Interaction volume radius: 5 \u00c5
Interaction volume height: 35 \u00c5
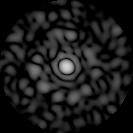
Disorder parameter: 0.8639